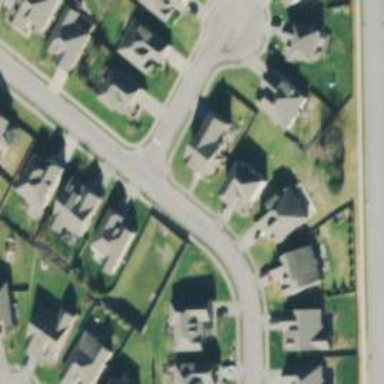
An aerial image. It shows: Residential road with asphalt surface and detached sidewalk.